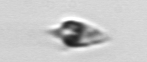
Label: Oxytoxum